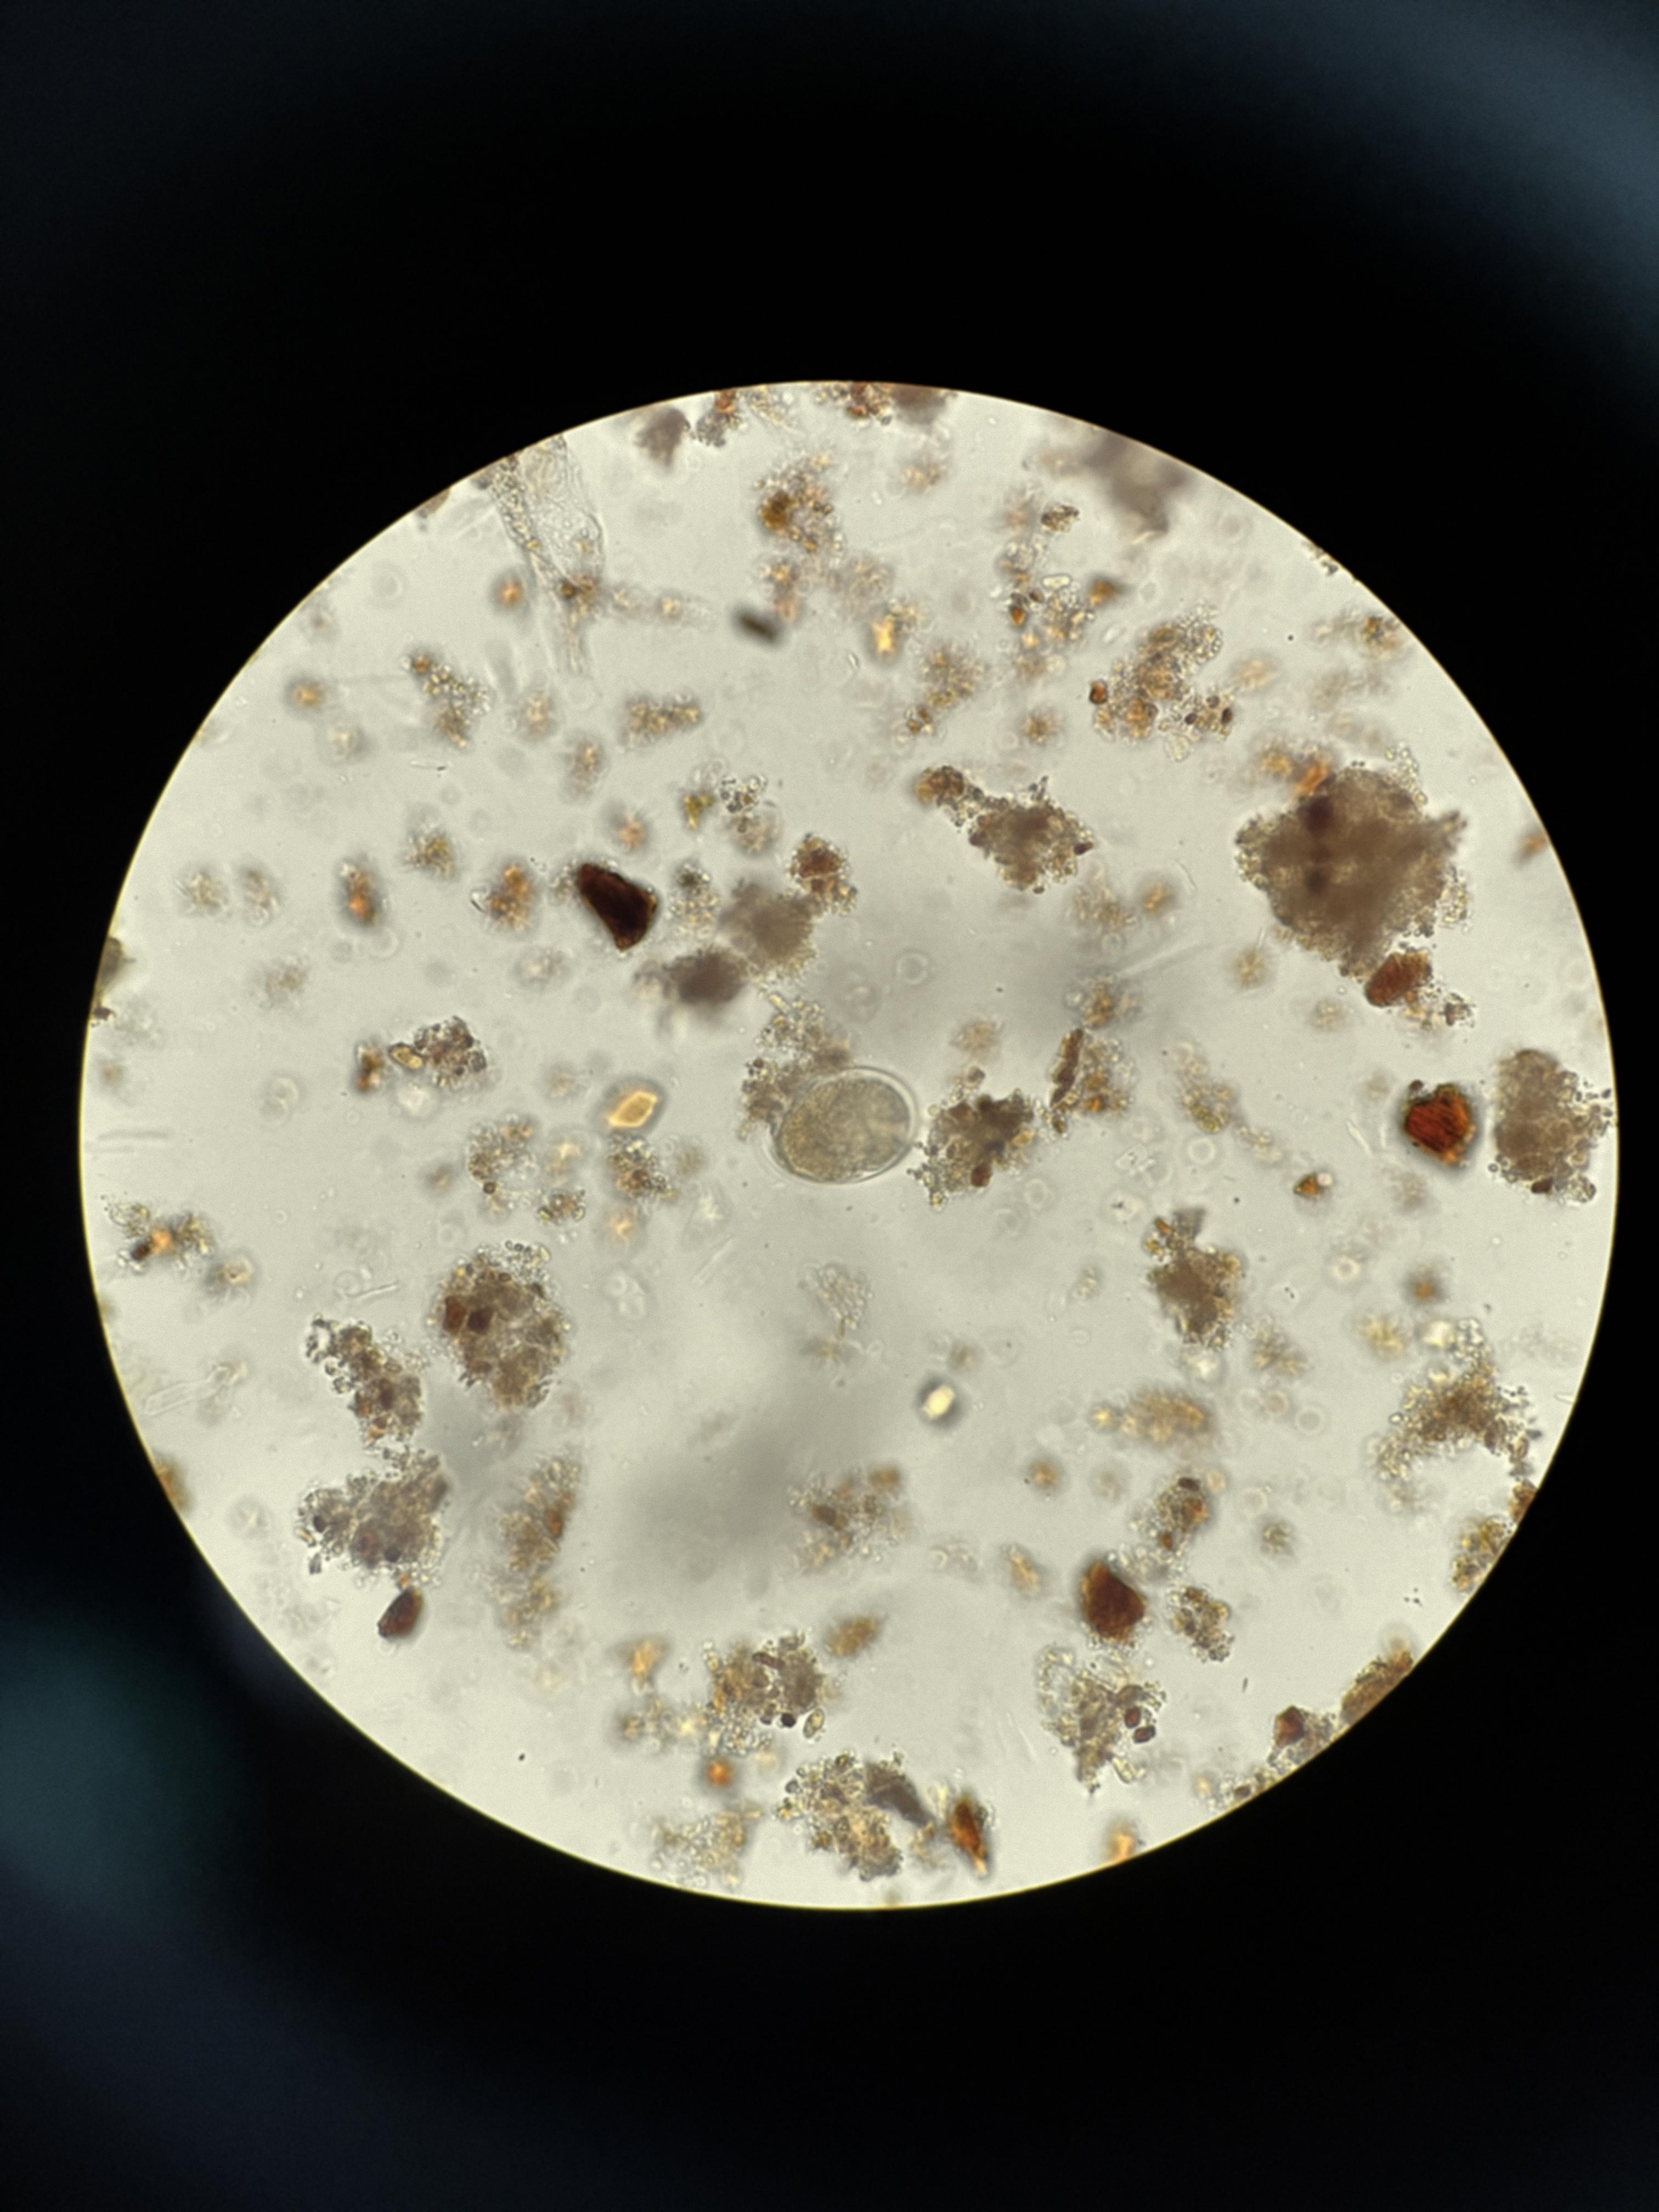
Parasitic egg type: Hookworm egg